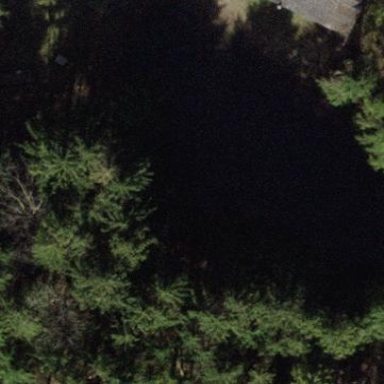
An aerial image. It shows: Pond with natural water.